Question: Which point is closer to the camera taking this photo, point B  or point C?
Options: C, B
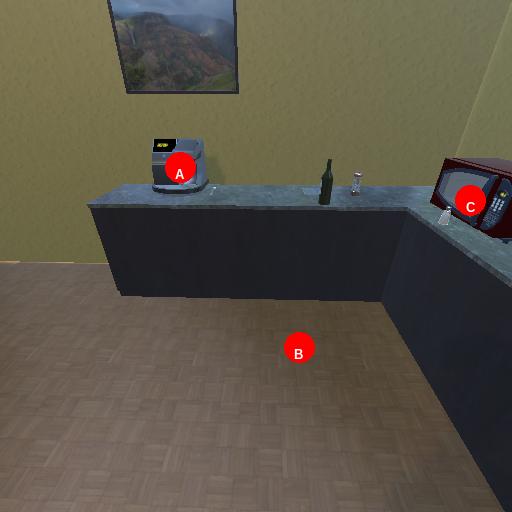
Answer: C